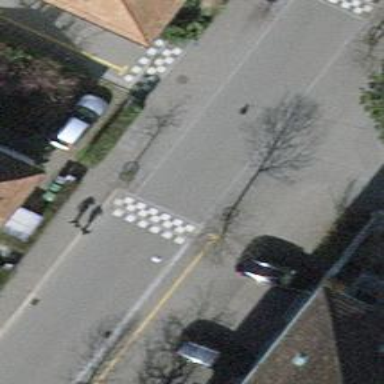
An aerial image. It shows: Residential road with asphalt surface and sidewalks on both sides.